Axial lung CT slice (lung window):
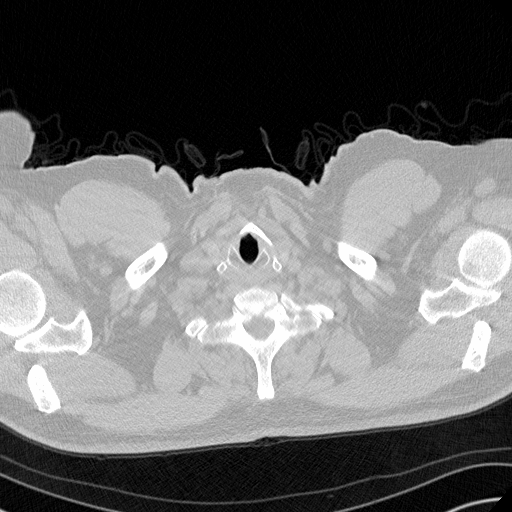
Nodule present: no